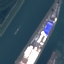
Land use / land cover: River